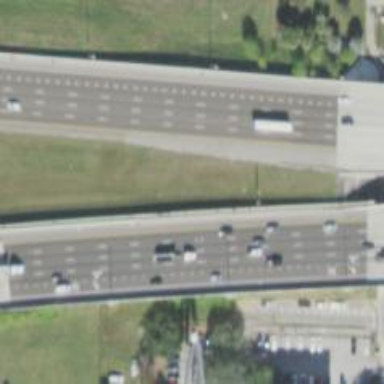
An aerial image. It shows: Motorway.